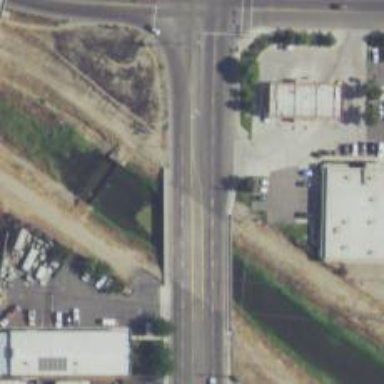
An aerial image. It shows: Secondary road crossing bridge.